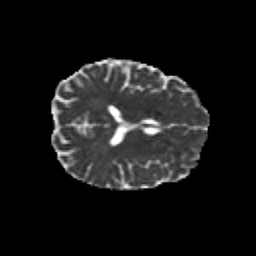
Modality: MD
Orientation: axial
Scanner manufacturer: siemens
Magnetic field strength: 3 T
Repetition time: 6.8 s
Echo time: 0.093 s